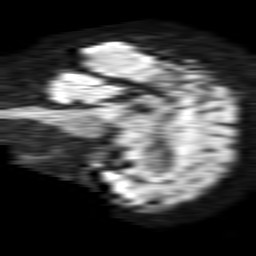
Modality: TRACE
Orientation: sagittal
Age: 52
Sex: female
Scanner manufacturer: philips
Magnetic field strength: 1.5 T
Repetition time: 4.6 s
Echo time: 0.08517 s